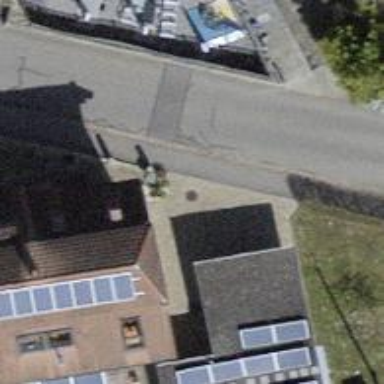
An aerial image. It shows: Residential building.